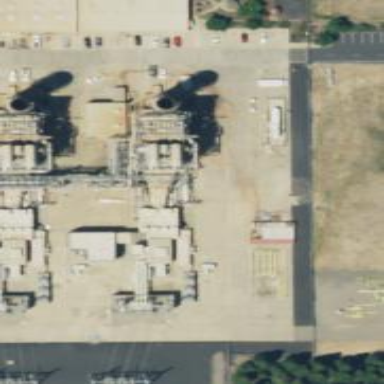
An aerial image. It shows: Gas-powered generator. It is gas turbine type generator.